Question: I would like a Table in SSRS where the Grouped column value is in one Row and Details will start in next Row, But Details will start just below the group Column like in the image below, I have tried a lot but haven't found a solution.

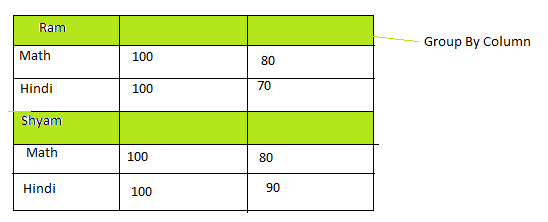
Answer: An ideal way to do this would be to add a Row Number into your query that is grouped by your Name and first value.
'''
SELECT ROW_NUMBER() OVER(PARTITION BY Name, val1 ORDER BY Name DESC) RowNumber
, * FROM
(
SELECT 'Ram' Name, 'Math' val1, 100 val2 UNION
SELECT 'Ram' Name, 'Math' val1, 80 val2 UNION
SELECT 'Ram' Name, 'Hindi' val1, 100 val2 UNION
SELECT 'Ram' Name, 'Hindi' val1, 71 val2 UNION
SELECT 'Shyam' Name, 'Math' val1, 100 val2 UNION
SELECT 'Shyam' Name, 'Math' val1, 85 val2 UNION
SELECT 'Shyam' Name, 'Hindi' val1, 100 val2 UNION
SELECT 'Shyam' Name, 'Hindi' val1, 76 val2
)data
'''
This give the below results:
'''
+-----------+-------+-------+------+
| RowNumber | Name | val1 | val2 |
+-----------+-------+-------+------+
| 1 | Ram | Hindi | 71 |
| 2 | Ram | Hindi | 100 |
| 1 | Ram | Math | 80 |
| 2 | Ram | Math | 100 |
| 1 | Shyam | Hindi | 76 |
| 2 | Shyam | Hindi | 100 |
| 1 | Shyam | Math | 85 |
| 2 | Shyam | Math | 100 |
+-----------+-------+-------+------+
'''
- - - -

Then you can get the below result: